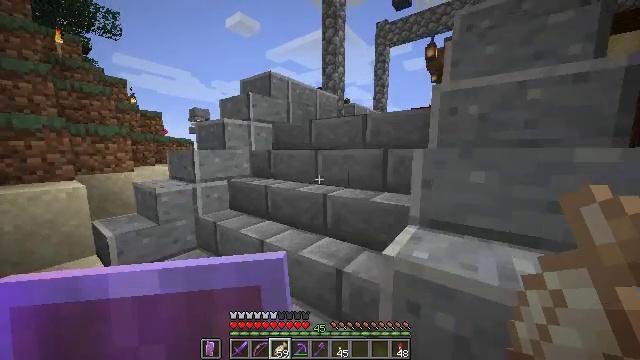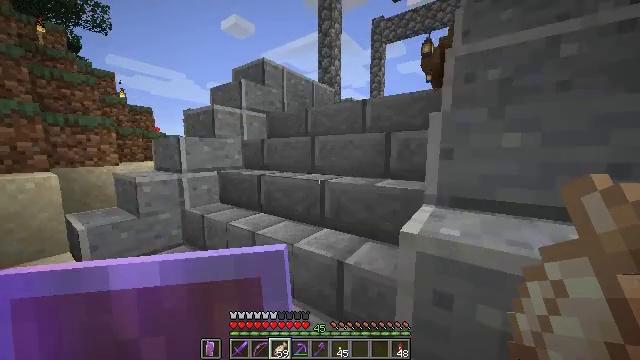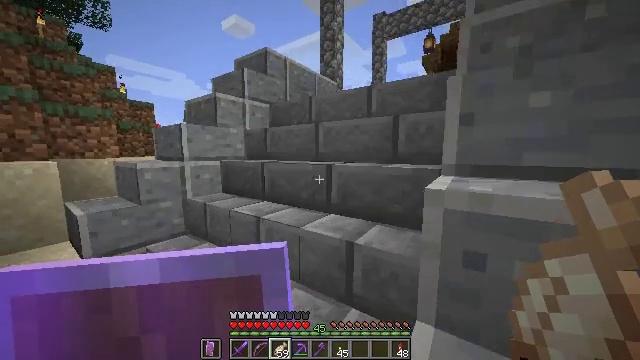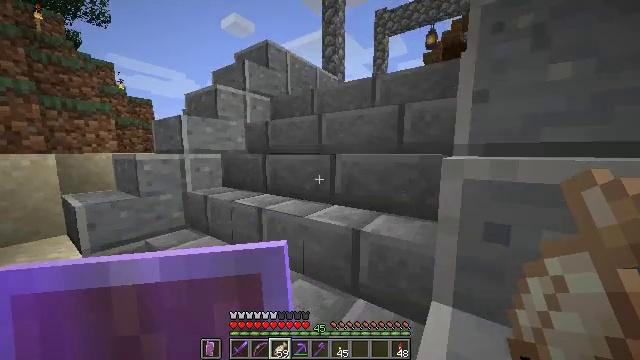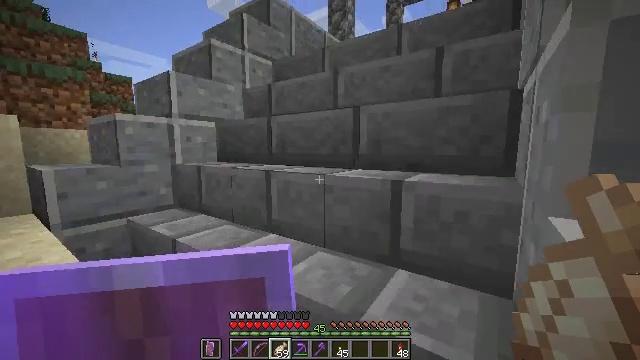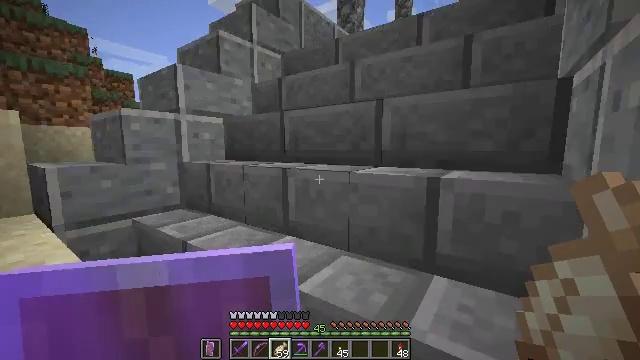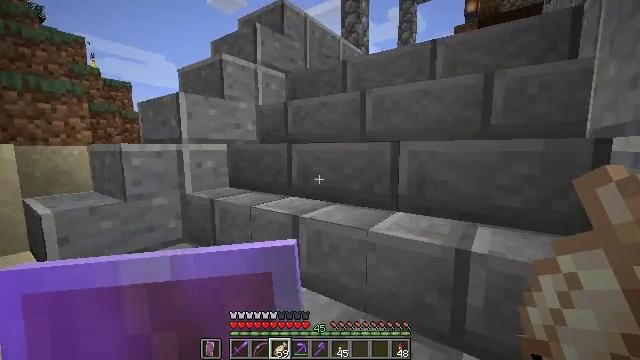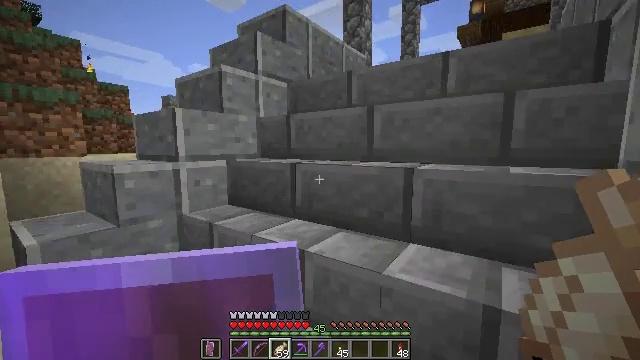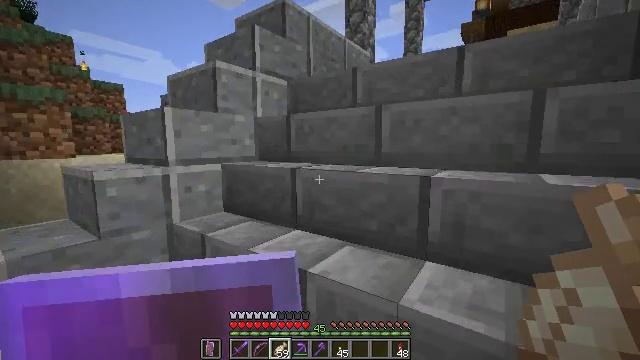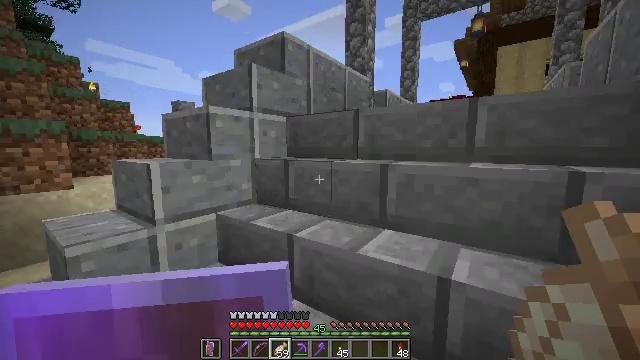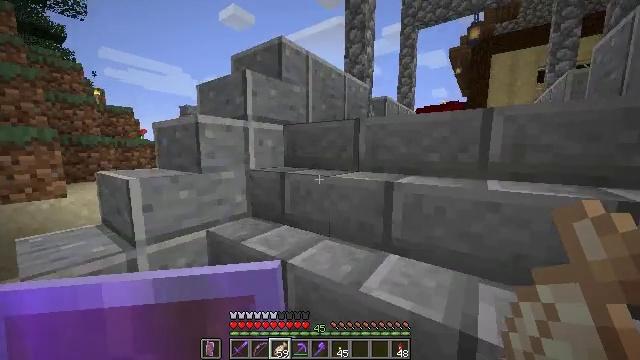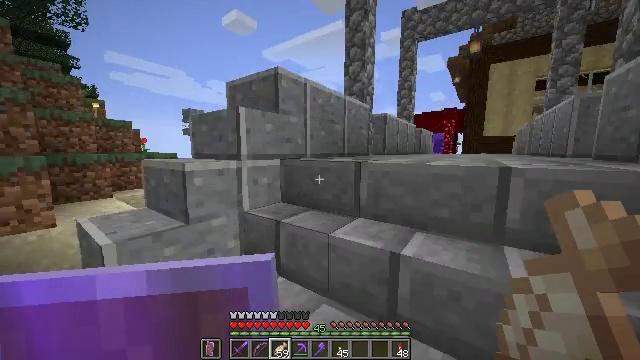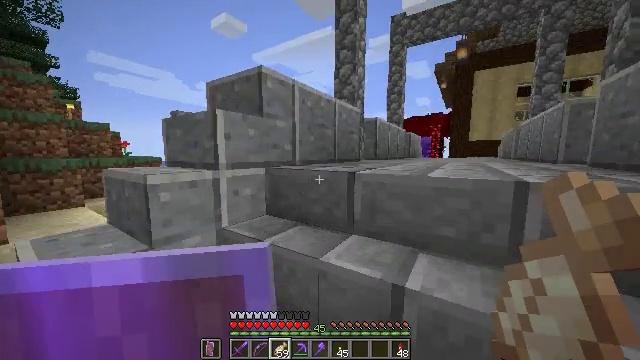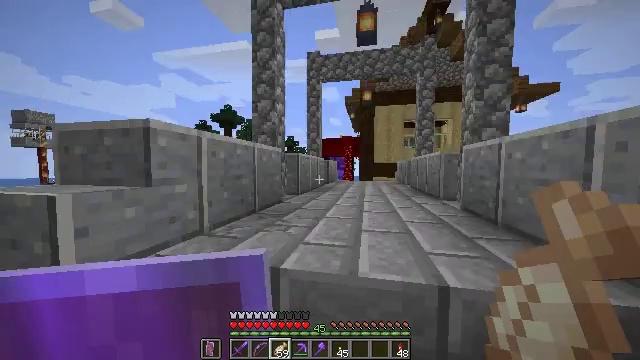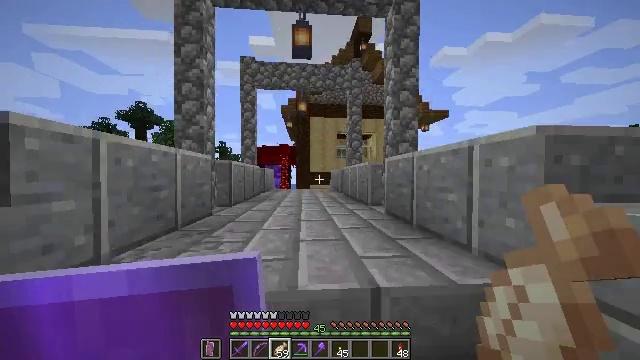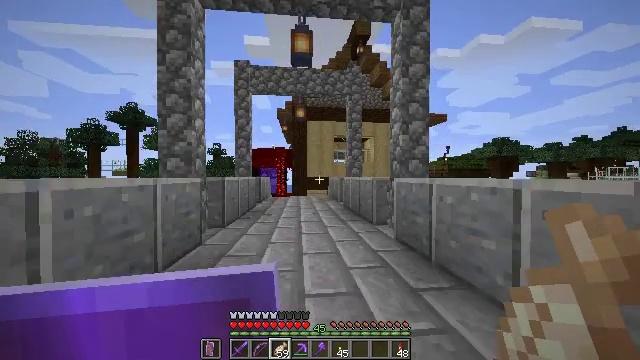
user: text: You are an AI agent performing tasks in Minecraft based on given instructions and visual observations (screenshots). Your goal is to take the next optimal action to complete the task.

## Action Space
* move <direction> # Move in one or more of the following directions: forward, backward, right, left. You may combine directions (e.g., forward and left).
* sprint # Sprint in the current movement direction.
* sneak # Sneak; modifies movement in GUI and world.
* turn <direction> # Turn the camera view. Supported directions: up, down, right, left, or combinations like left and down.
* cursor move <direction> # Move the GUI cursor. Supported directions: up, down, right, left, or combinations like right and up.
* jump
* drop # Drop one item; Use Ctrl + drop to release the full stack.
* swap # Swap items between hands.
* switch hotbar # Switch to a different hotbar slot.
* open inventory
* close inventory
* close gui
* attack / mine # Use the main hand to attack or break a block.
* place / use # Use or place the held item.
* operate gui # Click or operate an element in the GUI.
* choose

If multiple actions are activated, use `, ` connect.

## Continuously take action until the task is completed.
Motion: motion action
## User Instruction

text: Gather the cartography table from its current location.
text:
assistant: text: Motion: move forward, sprint, turn right
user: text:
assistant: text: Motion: move forward, sprint
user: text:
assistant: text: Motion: move forward, sprint
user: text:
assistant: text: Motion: move forward, sprint
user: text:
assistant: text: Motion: move forward, sprint
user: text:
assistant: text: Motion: move forward, sprint
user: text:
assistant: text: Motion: move forward, sprint
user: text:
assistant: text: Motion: move forward, sprint
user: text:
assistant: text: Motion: move forward, sprint
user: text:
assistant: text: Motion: move forward, sprint
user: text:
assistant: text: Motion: move forward, sprint
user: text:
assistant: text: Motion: move forward, sprint, turn right
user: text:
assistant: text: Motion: move forward, sprint, turn right and up
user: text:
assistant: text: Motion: move forward, sprint, turn right and up
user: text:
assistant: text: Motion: move forward, sprint, turn right
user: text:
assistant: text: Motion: move forward, sprint
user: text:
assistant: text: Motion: move forward, sprint
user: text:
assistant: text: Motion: move forward, sprint
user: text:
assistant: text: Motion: move forward, sprint
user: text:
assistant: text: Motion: move forward, sprint
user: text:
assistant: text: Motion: move forward, sprint
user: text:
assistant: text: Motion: move forward, sprint, turn left
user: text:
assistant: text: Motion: move forward, sprint, turn left
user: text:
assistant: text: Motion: move forward, sprint
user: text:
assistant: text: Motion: move forward, sprint
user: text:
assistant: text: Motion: move forward, sprint
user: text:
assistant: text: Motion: move forward, sprint, turn left
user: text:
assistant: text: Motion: move forward, sprint
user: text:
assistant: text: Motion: move forward, sprint
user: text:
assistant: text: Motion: move forward, sprint